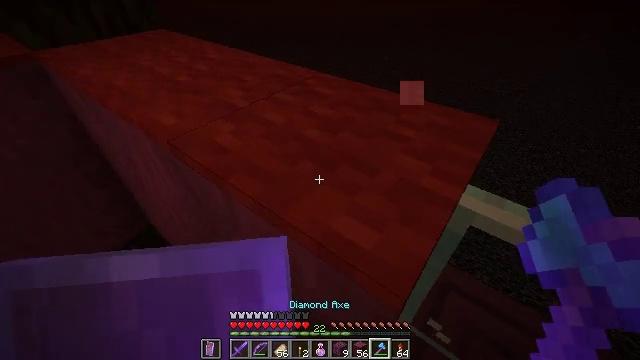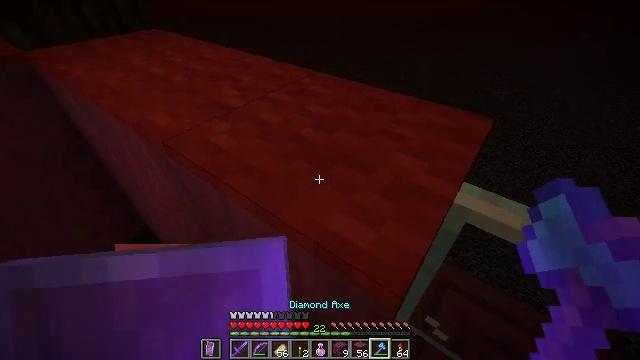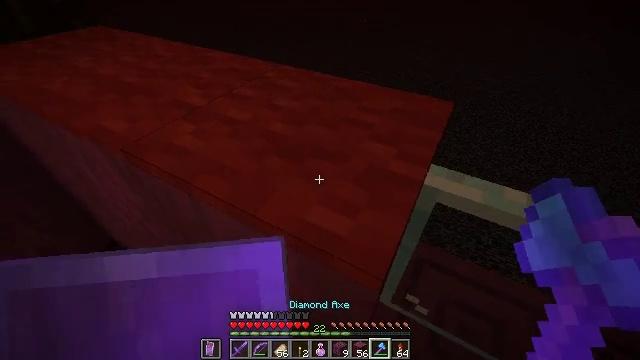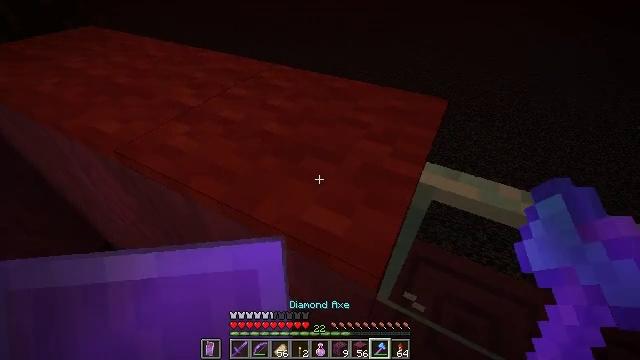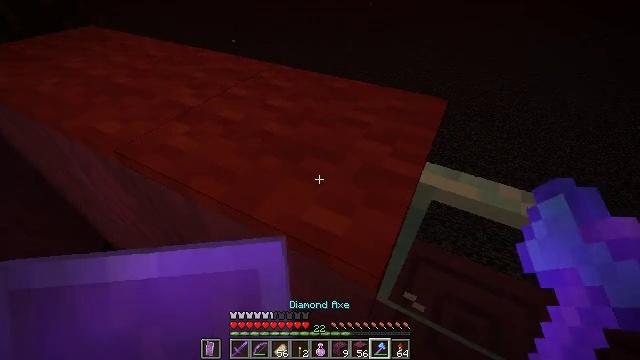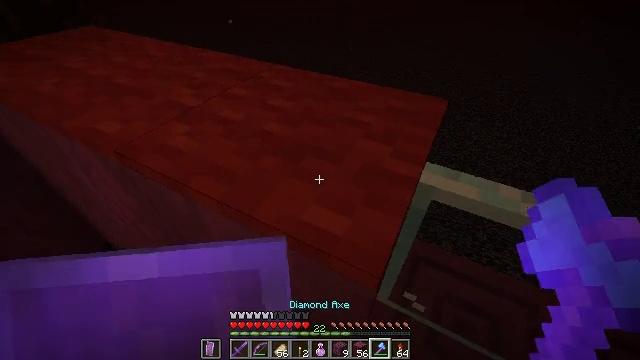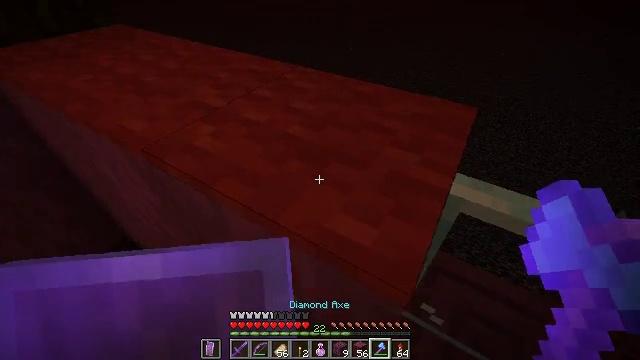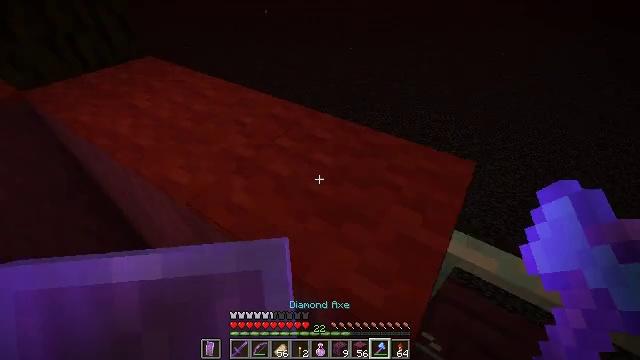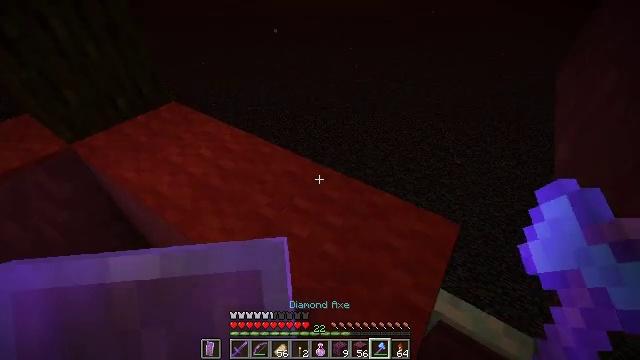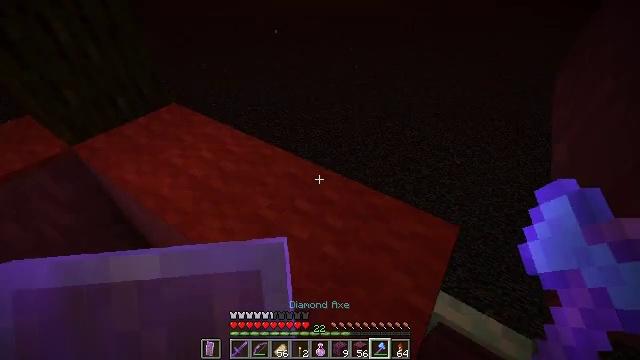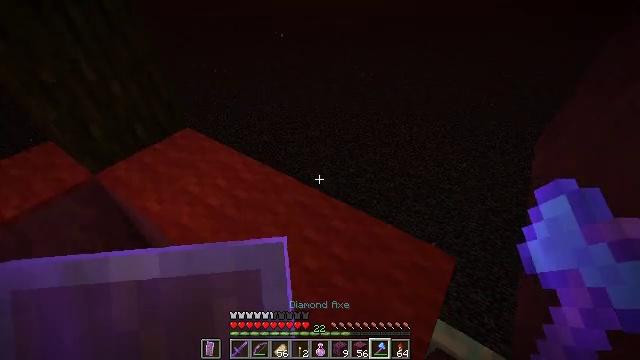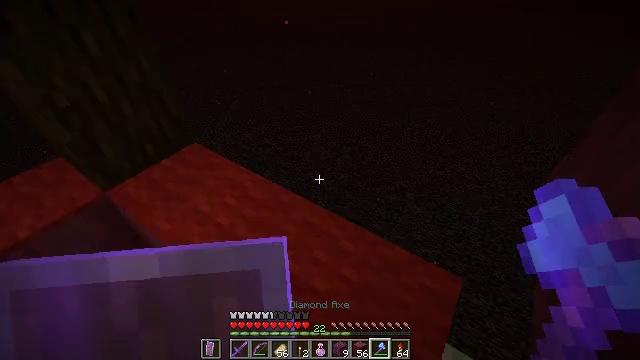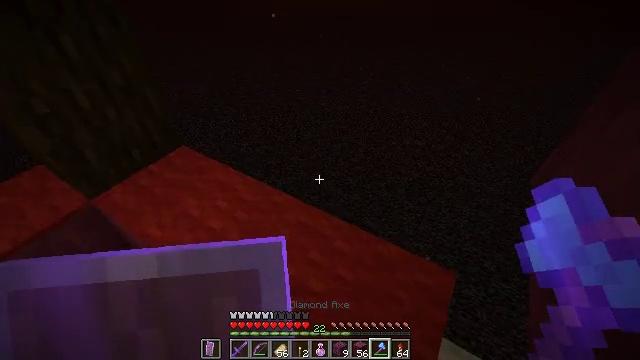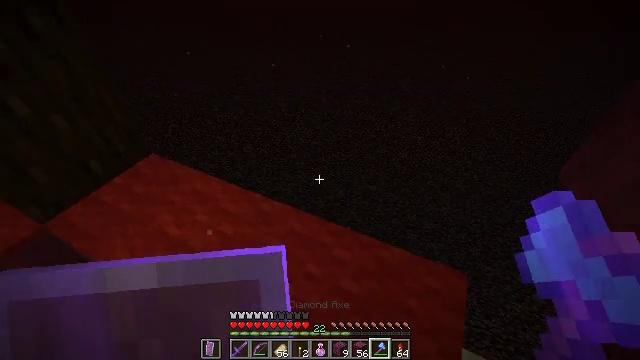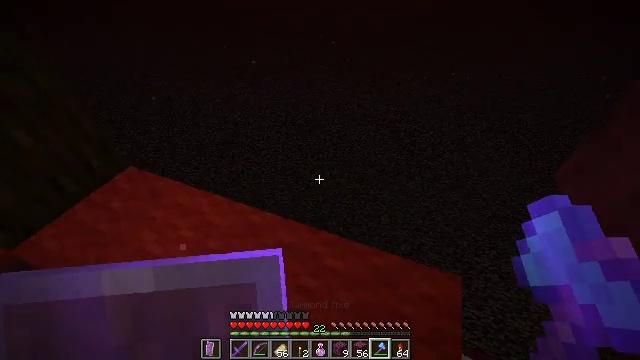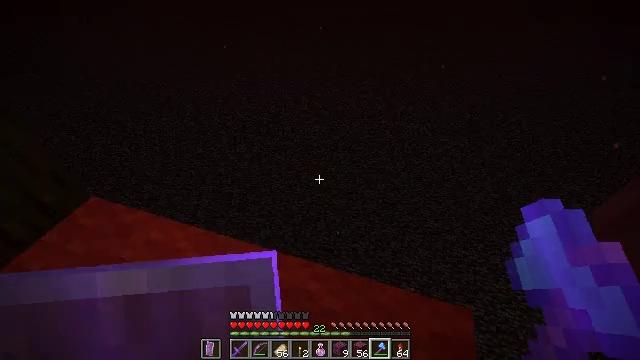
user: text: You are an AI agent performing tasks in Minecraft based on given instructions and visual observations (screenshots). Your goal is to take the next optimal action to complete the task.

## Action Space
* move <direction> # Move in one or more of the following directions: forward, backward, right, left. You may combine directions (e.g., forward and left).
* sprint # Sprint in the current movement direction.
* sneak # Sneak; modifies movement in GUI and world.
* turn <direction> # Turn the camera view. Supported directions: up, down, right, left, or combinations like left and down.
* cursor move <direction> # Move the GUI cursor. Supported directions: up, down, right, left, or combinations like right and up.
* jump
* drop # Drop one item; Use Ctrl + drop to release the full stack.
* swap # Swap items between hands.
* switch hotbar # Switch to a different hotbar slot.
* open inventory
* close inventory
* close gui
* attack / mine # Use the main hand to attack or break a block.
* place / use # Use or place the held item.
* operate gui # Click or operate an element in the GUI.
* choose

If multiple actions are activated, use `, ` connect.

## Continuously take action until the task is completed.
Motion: motion action
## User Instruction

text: Gather the red carpet from the floor.
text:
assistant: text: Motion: no_op
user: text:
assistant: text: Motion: turn right and down
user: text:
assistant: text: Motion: turn right
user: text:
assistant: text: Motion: no_op
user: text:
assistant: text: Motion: no_op
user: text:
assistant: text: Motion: move forward, turn left
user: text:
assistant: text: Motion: move forward, turn left, jump
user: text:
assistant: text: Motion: move forward, jump
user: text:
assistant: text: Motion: move forward, jump
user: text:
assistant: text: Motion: move forward, jump
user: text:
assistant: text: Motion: move forward, jump
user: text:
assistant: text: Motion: move forward, turn right, jump
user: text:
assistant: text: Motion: move forward, turn right, jump
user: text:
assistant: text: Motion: move forward, turn right, jump
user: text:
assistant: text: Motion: move forward, turn right
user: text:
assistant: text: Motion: move forward, turn right
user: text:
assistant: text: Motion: move forward
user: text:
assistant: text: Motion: no_op
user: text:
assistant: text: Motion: no_op
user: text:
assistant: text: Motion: turn down
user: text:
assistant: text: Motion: turn down
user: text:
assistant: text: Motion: turn down
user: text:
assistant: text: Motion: turn down
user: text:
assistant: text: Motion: turn left and down
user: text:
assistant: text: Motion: turn left and down
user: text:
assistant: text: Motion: turn left
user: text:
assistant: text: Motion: no_op
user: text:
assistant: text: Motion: no_op
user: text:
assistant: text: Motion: no_op
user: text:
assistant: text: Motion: no_op